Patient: sex M, age 26
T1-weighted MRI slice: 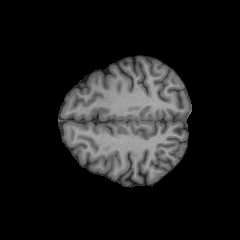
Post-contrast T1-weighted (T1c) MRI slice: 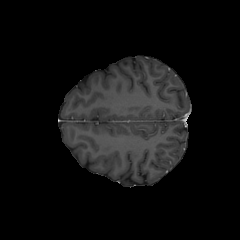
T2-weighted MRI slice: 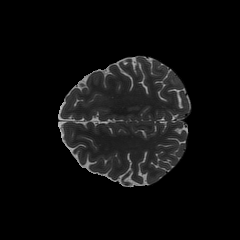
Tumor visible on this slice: no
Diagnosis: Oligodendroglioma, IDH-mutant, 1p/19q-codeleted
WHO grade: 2